Question: When the span tag is used with the attribute contenteditable="true" then it ignores all width css
'''
<span contenteditable="true" style="width:400px;border:1px solid black;">
Content filler
</span>
'''
The above produces this
Does anybody know how to make it so the box doesn't conform to the text like this and follows regular CSS?
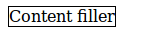
Answer: span is a 'display:inline' element. Width doesn't work on inline elements.
Apply either 'display:inline-block;' or 'display:block;' to the span.